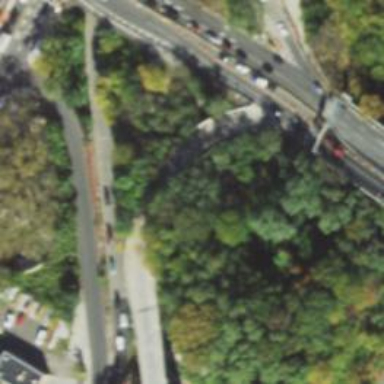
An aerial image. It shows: Footway alongside cutline.